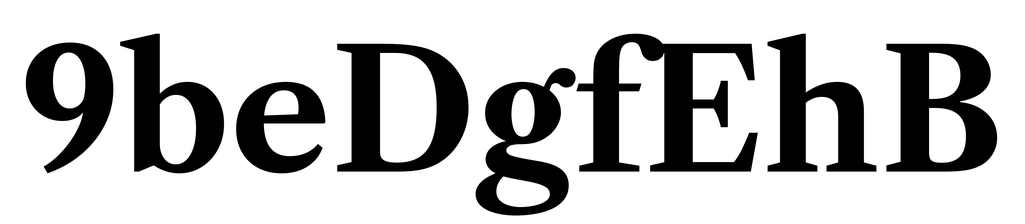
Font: LibreCaslonText_Bold